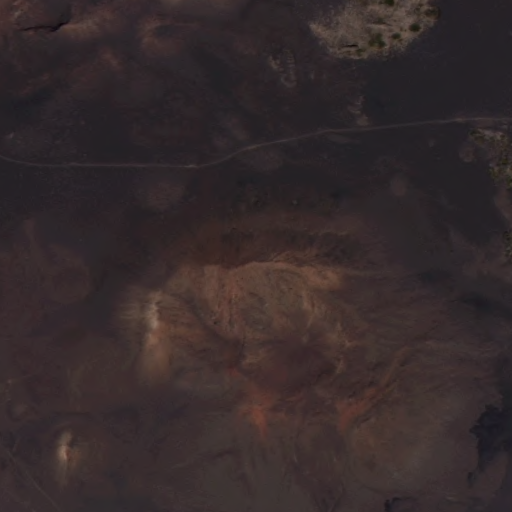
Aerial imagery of mountain in Hawaii named Pu‘unole containing only unknown